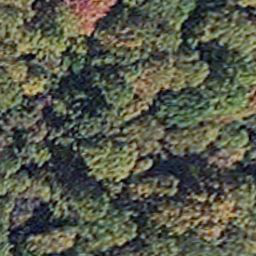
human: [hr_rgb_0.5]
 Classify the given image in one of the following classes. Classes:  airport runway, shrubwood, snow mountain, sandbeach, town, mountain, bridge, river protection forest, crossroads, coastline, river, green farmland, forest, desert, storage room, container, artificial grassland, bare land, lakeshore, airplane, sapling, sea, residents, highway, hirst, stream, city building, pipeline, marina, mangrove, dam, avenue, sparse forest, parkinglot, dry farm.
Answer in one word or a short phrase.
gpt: mangrove